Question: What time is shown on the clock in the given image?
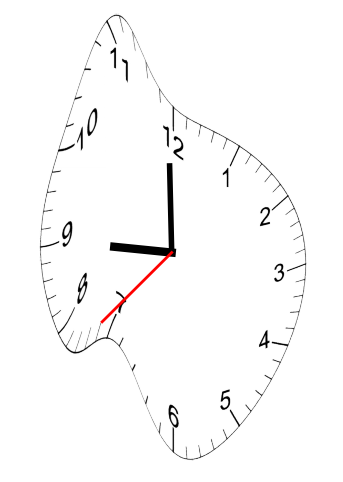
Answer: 08:59:37